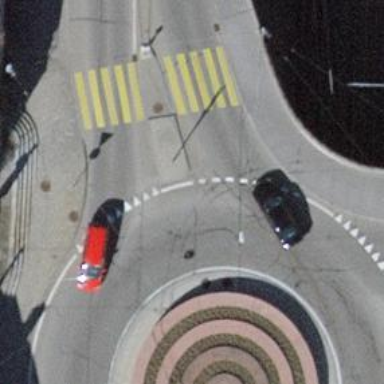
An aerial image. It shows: Secondary road with asphalt surface. There is roundabout at the junction. The road has separate sidewalk and trolley wires are present.